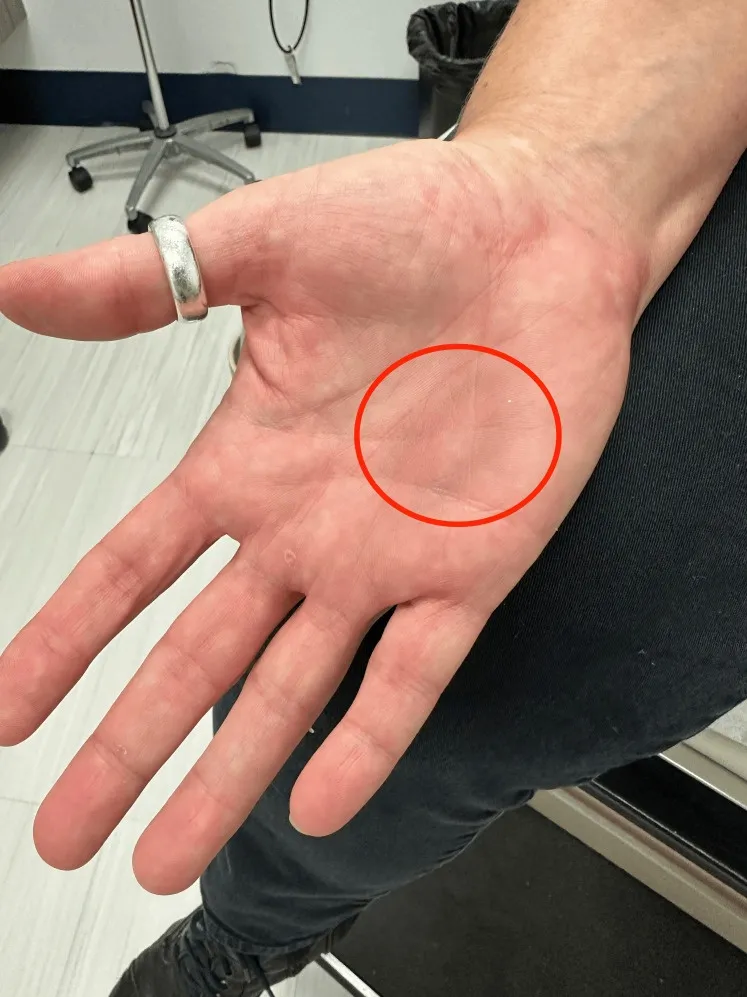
Erythema multiforme on the right palm of patient five days after initiation of atorvastatin.
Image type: medical_photograph (skin_photograph)